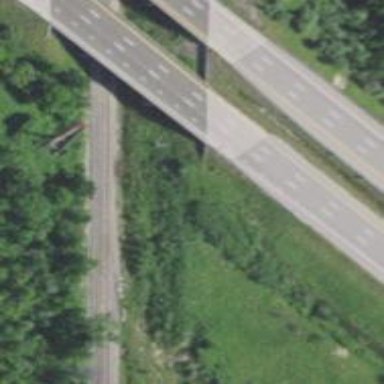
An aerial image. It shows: Bridge over motorway.